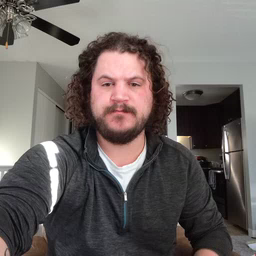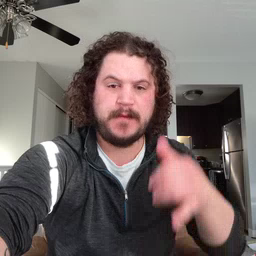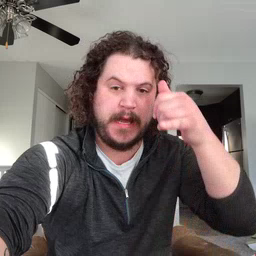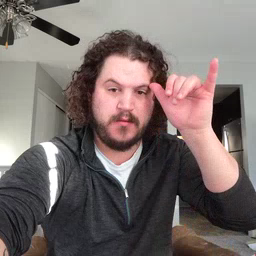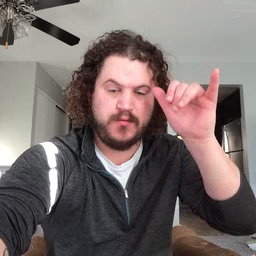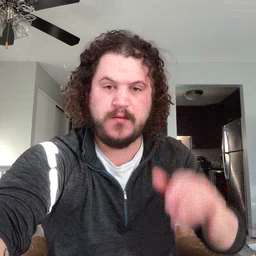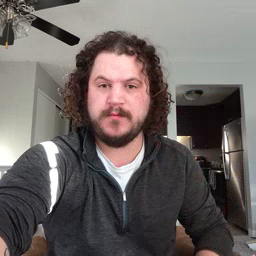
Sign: cow